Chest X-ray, PA view. Patient: 25 years old, sex F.
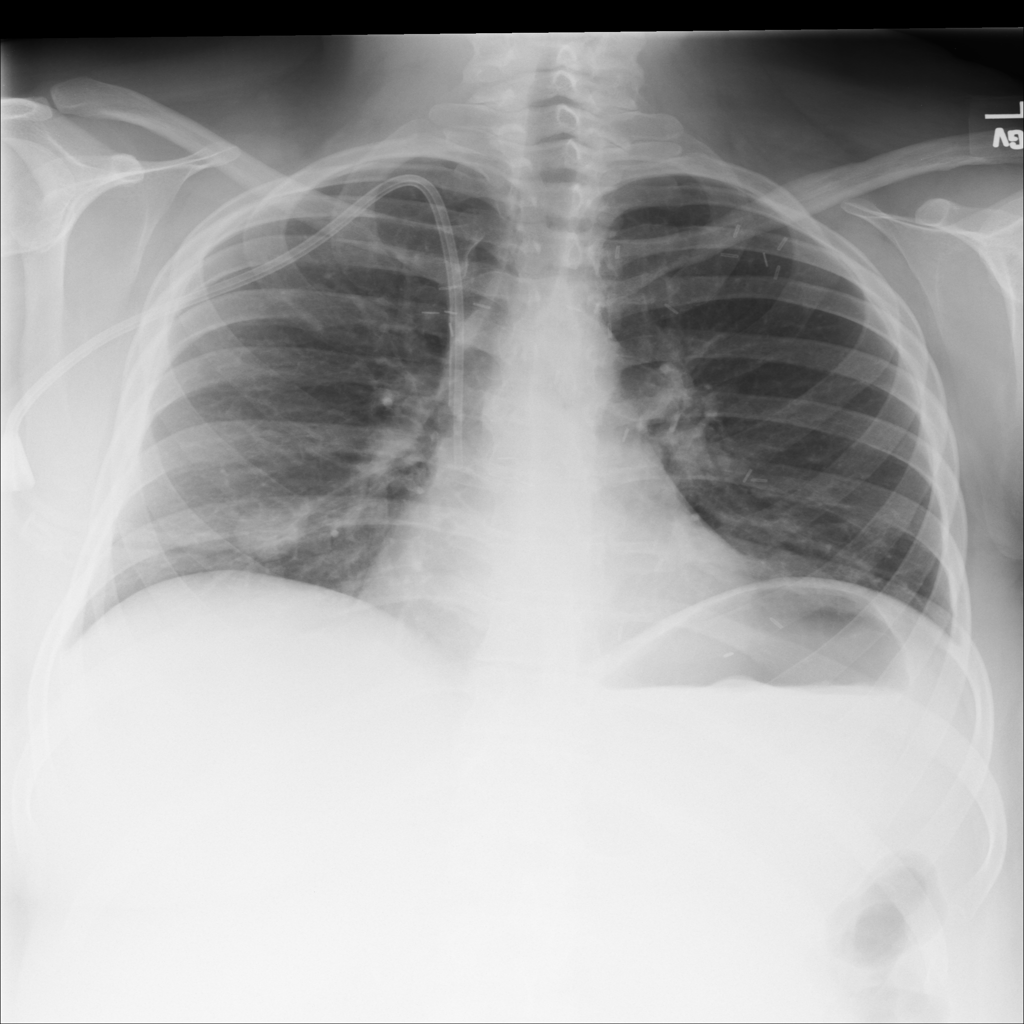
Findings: Mass